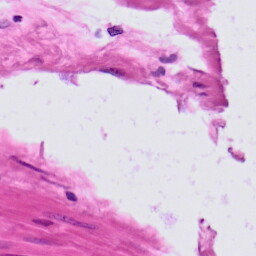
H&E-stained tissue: Prostate